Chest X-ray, PA view. Patient: 74 years old, sex M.
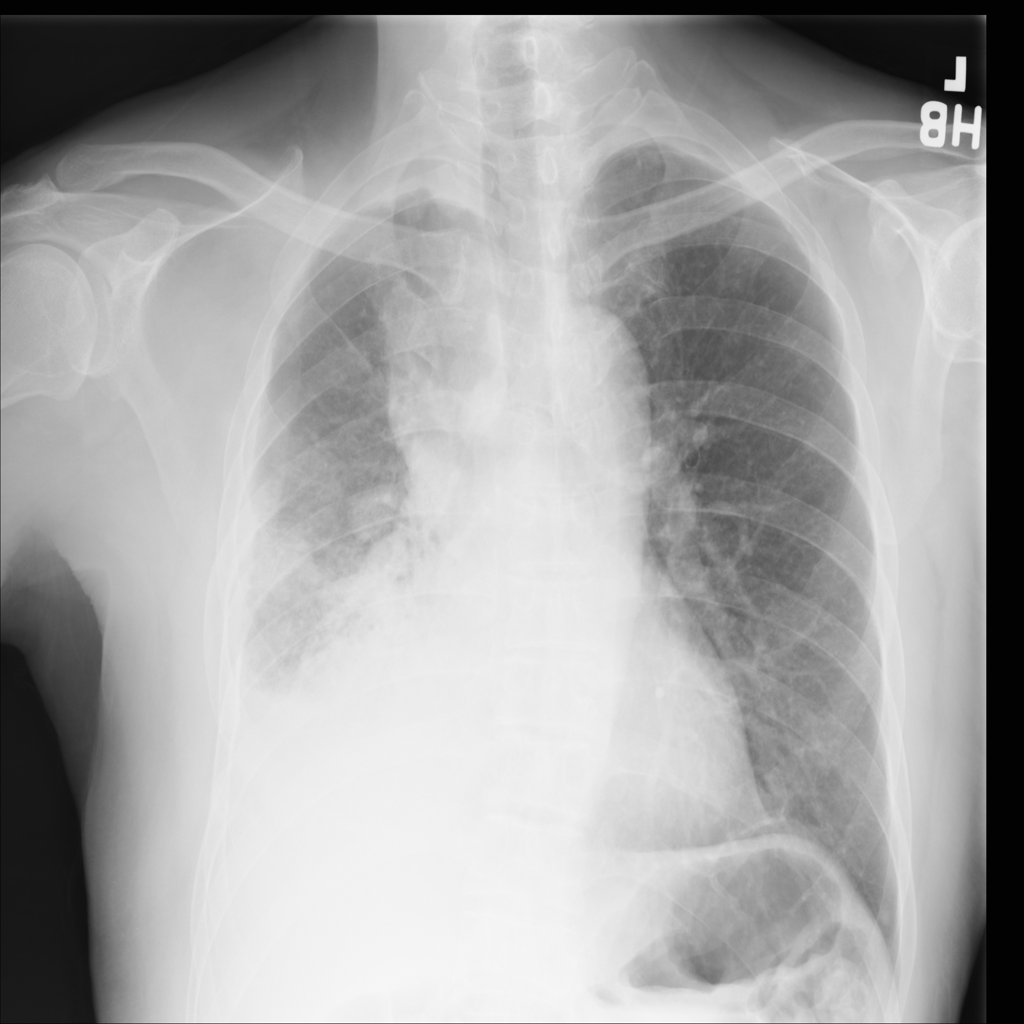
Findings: Consolidation, Mass, Pleural_Thickening